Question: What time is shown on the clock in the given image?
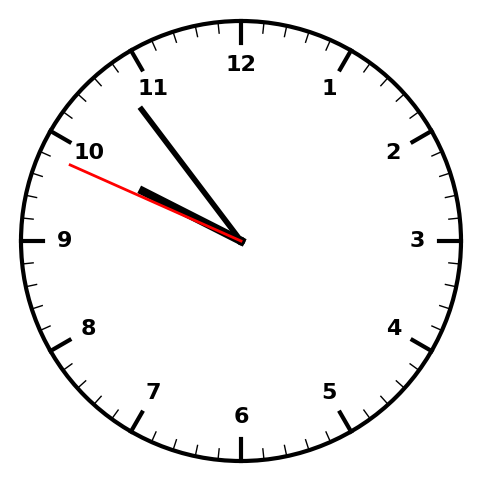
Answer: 09:53:49